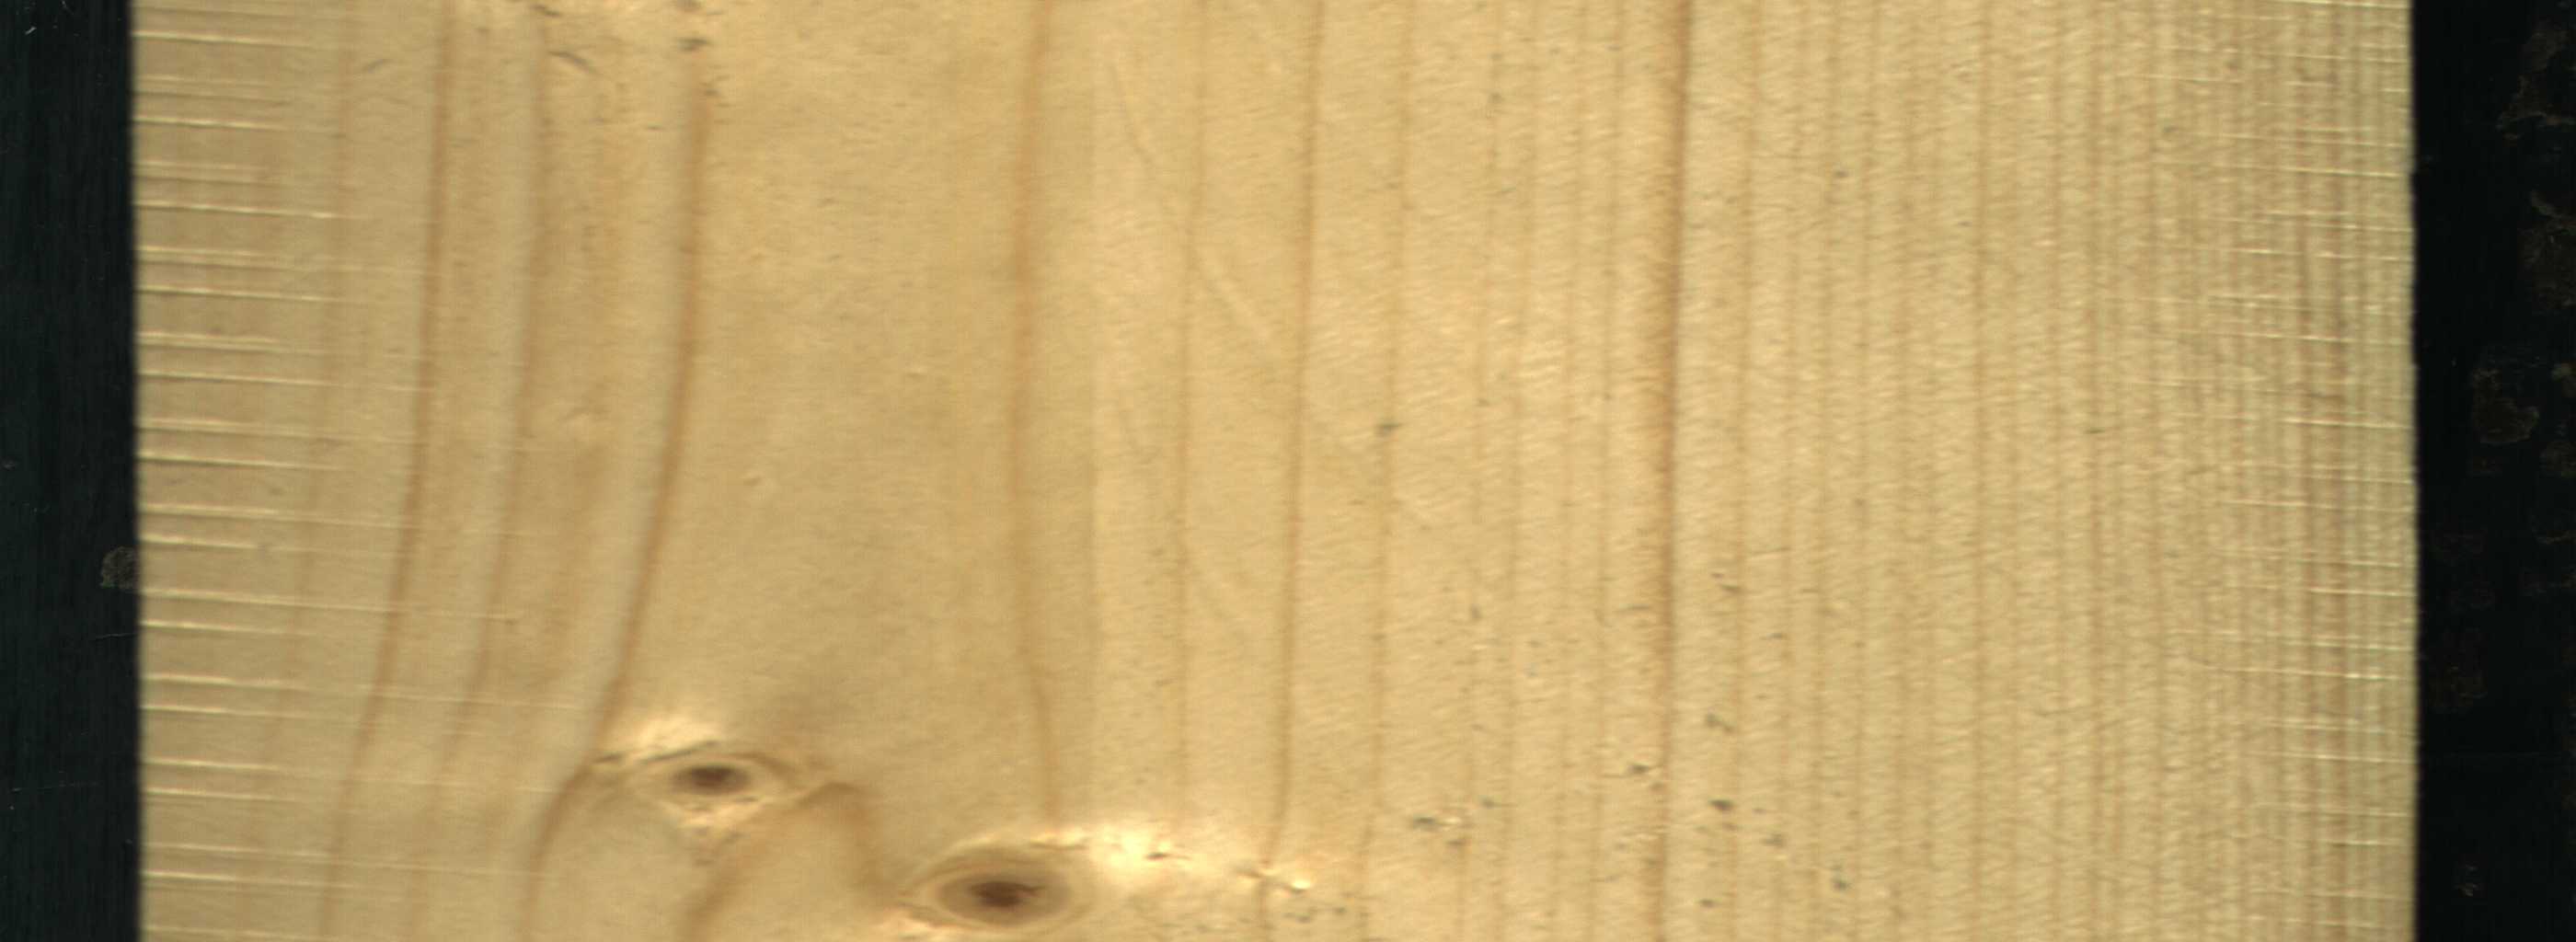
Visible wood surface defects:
Live_Knot
Live_Knot